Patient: sex M, age 60
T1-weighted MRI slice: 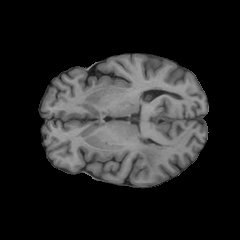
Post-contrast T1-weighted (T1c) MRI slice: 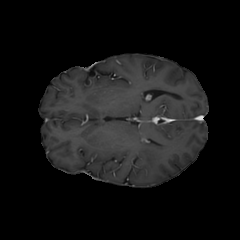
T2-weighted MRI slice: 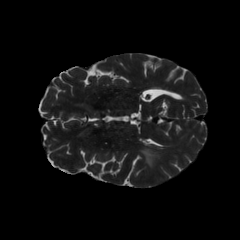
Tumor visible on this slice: yes
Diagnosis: Glioblastoma, IDH-wildtype
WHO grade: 4